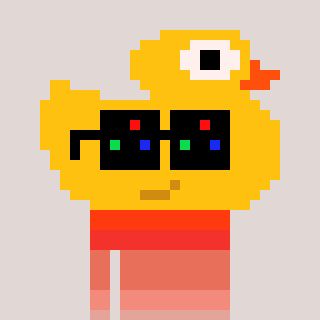
a pixel art character with square black sunglasses, a ducky-shaped head and a foggrey-colored body on a warm background